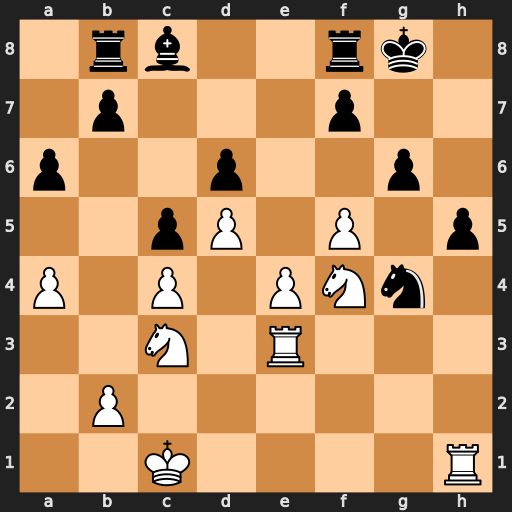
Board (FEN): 1rb2rk1/1p3p2/p2p2p1/2pP1P1p/P1P1PNn1/2N1R3/1P6/2K4R
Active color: w
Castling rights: -
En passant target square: -
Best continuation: Rg3 Kg7 Nxh5+ gxh5 Rxh5 Kf6 Rxg4